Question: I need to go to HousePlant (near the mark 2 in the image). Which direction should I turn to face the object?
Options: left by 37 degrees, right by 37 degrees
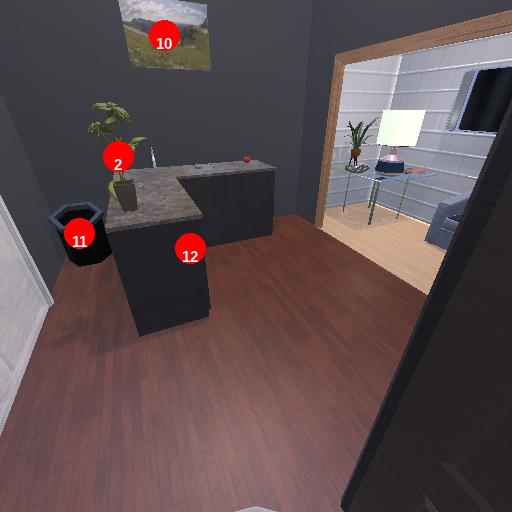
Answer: left by 37 degrees